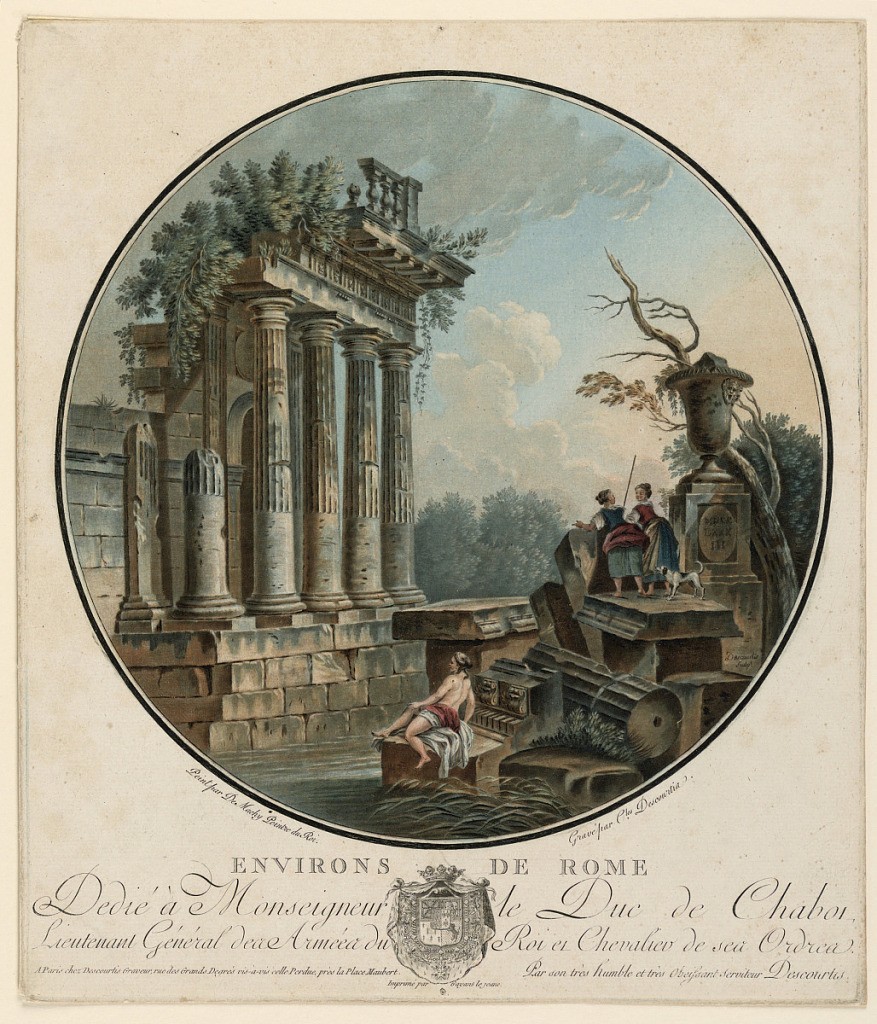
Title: Environs de Rome
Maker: Pierre Antoine Demachy, French, 1723 - 1807
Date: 1784
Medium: color aquatint on paper
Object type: Print
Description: Tondo in vertical rectangle. At left a facade of a Doric temple in ruins. At left fallen off pieces of temple in front of a vase. Three girls and a dog upon the debris.